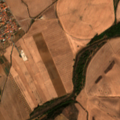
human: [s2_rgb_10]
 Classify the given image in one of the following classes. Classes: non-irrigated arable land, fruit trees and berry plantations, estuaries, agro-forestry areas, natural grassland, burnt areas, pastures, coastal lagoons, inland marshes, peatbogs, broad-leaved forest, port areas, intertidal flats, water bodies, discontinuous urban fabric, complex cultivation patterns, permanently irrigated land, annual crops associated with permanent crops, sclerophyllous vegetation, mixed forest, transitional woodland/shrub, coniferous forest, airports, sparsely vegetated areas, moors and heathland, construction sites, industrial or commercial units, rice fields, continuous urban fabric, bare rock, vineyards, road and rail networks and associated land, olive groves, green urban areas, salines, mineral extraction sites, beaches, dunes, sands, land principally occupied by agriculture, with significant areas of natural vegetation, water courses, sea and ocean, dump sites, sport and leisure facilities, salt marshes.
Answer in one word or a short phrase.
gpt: discontinuous urban fabric, non-irrigated arable land, permanently irrigated land, olive groves